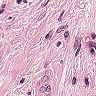
Metastatic tissue present: yes